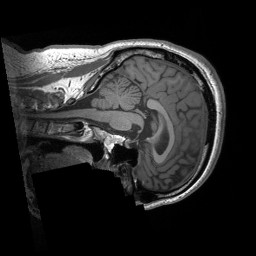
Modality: T1w
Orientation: sagittal
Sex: male
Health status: ill
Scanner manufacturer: siemens
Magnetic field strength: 3 T
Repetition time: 1.66 s
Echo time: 0.00254 s